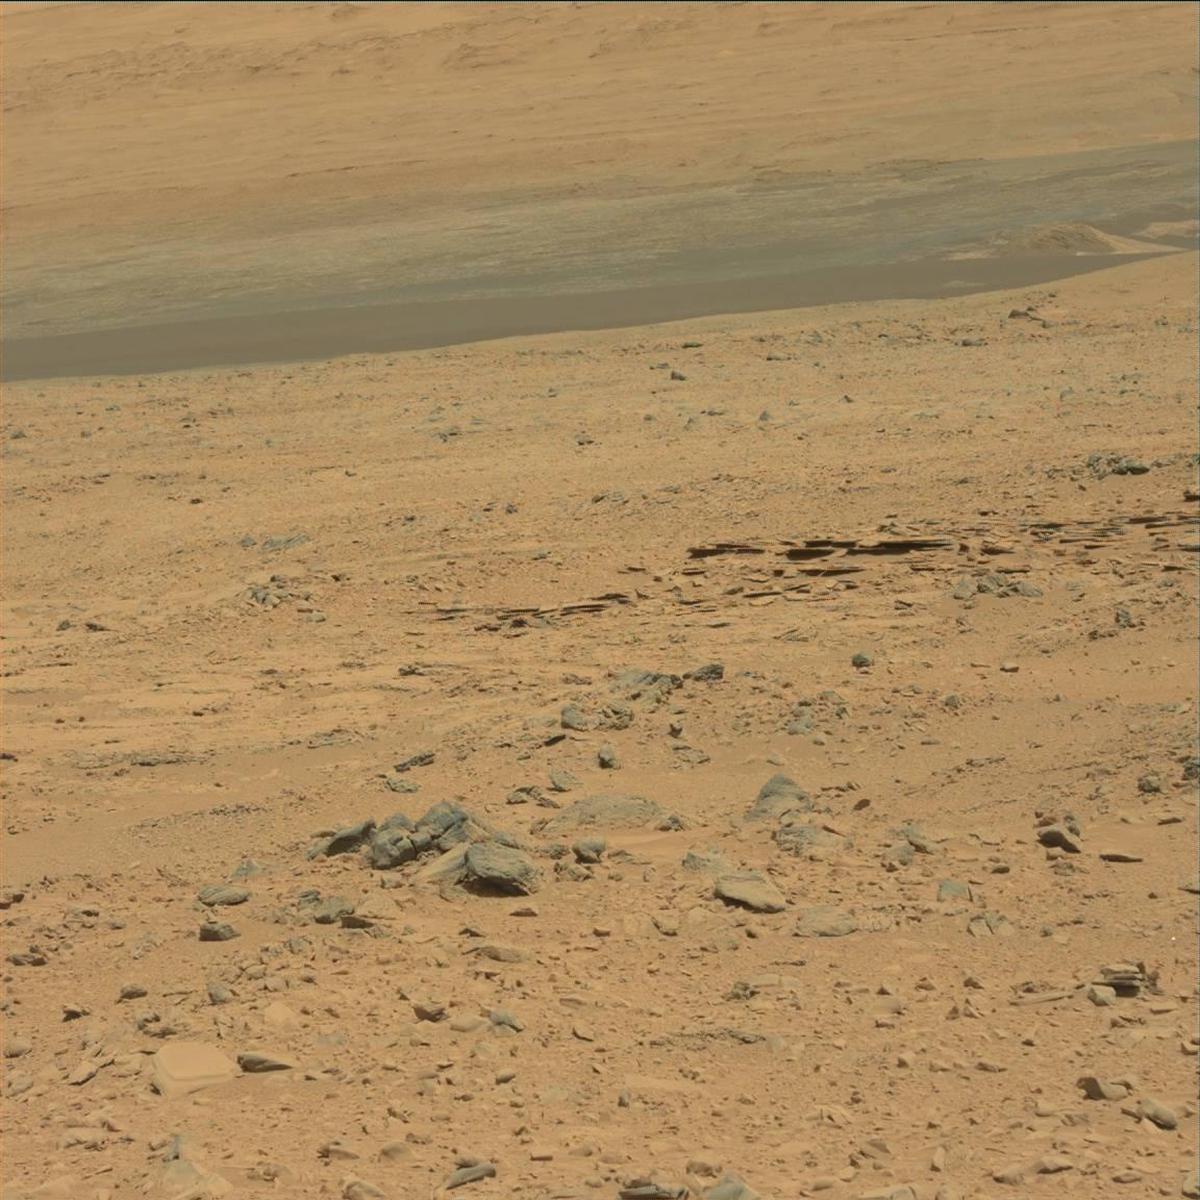
Terrain classes present: Bedrock, Ridge, Sand / Soil